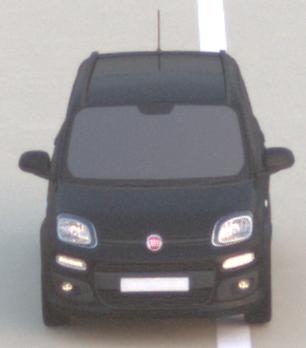
Make: Fiat
Model: Panda 1.2 8V
Detailed model: Panda (312)
Model produced from: 2013/02
Model produced until: 2013/12
Doors: 5
Color: black
Road condition: dry road
Daytime: dawn
Contrast: low contrast